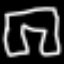
Label: pants